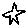
Label: star